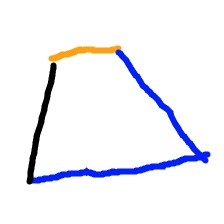
Shape: trapezoid